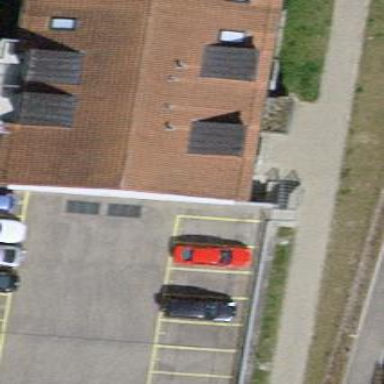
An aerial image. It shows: Building with tile roof.